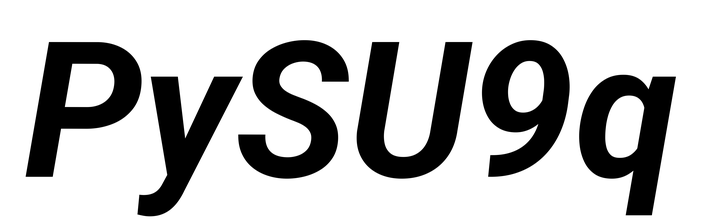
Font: Roboto-Italic_Bold_Italic